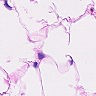
Metastatic tissue present: no